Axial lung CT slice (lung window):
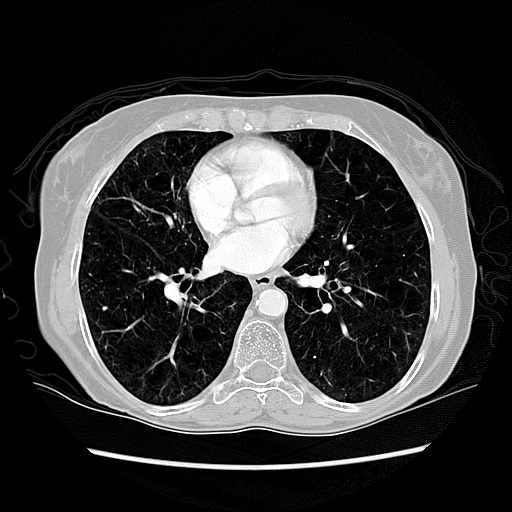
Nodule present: no